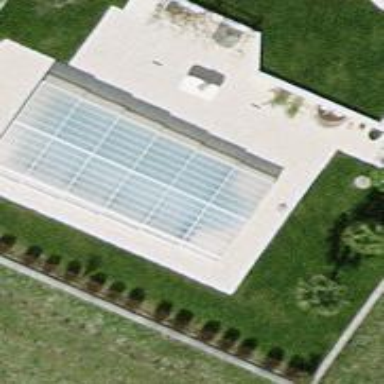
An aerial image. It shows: Swimming pool located in leisure land.